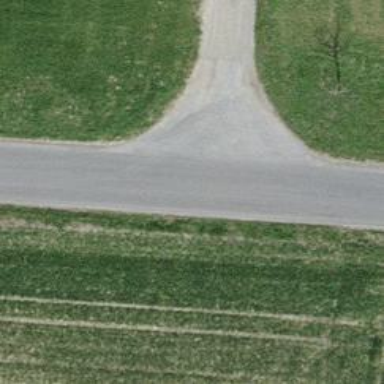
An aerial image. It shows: Unclassified road with asphalt surface.